Question: My Excel VBA unlocks the desired cells but can not relock when criteria changes.
In my Excel utility, if A1 has value "A", then it will find B1 in the range A8:A13 and unlock the cells of the row having value of B1 and column having value "b" and column having value "c" (Here cells B9 and C9 to be unlocked). My VBA works here but when I change the value of B1 (e.g. "w" to "e" it again unlock the corresponding cells e.g. cells B10 and C10 but it does not relock the cells unlocked earlier i.e. cells B9 and C9. They remains unlocked.

'''
Private Sub Worksheet_SelectionChange(ByVal Target As Range)
If [A1] = "A" Then
ActiveSheet.Unprotect ("")
[=INDEX(A8:F13,MATCH(B1,A8:A13,0),MATCH("b",A8:F8,0))].Locked = False
[=INDEX(A8:F13,MATCH(B1,A8:A13,0),MATCH("c",A8:F8,0))].Locked = False
ActiveSheet.Protect ("")
Else
ActiveSheet.Unprotect ("")
[=INDEX(A8:F13,MATCH(B1,A8:A13,0),MATCH("b",A8:F8,0))].Locked = True
[=INDEX(A8:F13,MATCH(B1,A8:A13,0),MATCH("c",A8:F8,0))].Locked = True
ActiveSheet.Protect ("")
End If
End Sub
'''
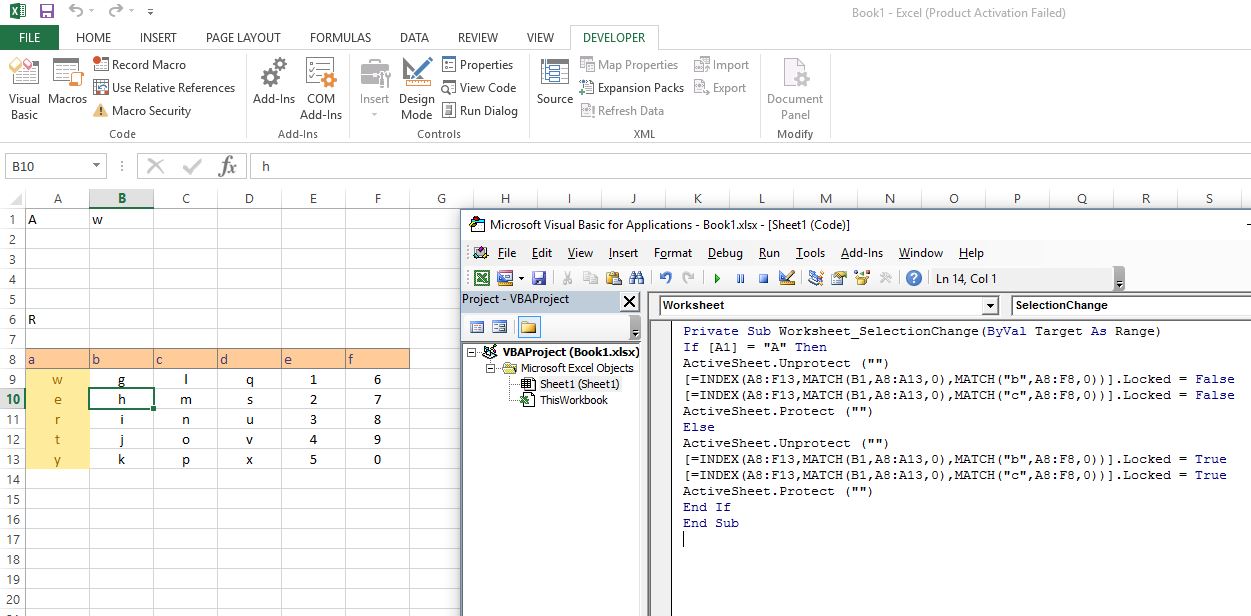
Answer: change code to this:
'''
Private Sub Worksheet_Change(ByVal Target As Range)
If [A1] = "A" Then
Unprotect ""
Range("B9:F13").Locked = True '<--|| set all range "locked"
[=INDEX(A8:F13,MATCH(B1,A8:A13,0),MATCH("b",A8:F8,0))].Locked = False '<--| unlock wanted cell
[=INDEX(A8:F13,MATCH(B1,A8:A13,0),MATCH("c",A8:F8,0))].Locked = False '<--| unlock wanted cell
Protect ""
End If
End Sub
'''